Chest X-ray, PA view. Patient: 51 years old, sex M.
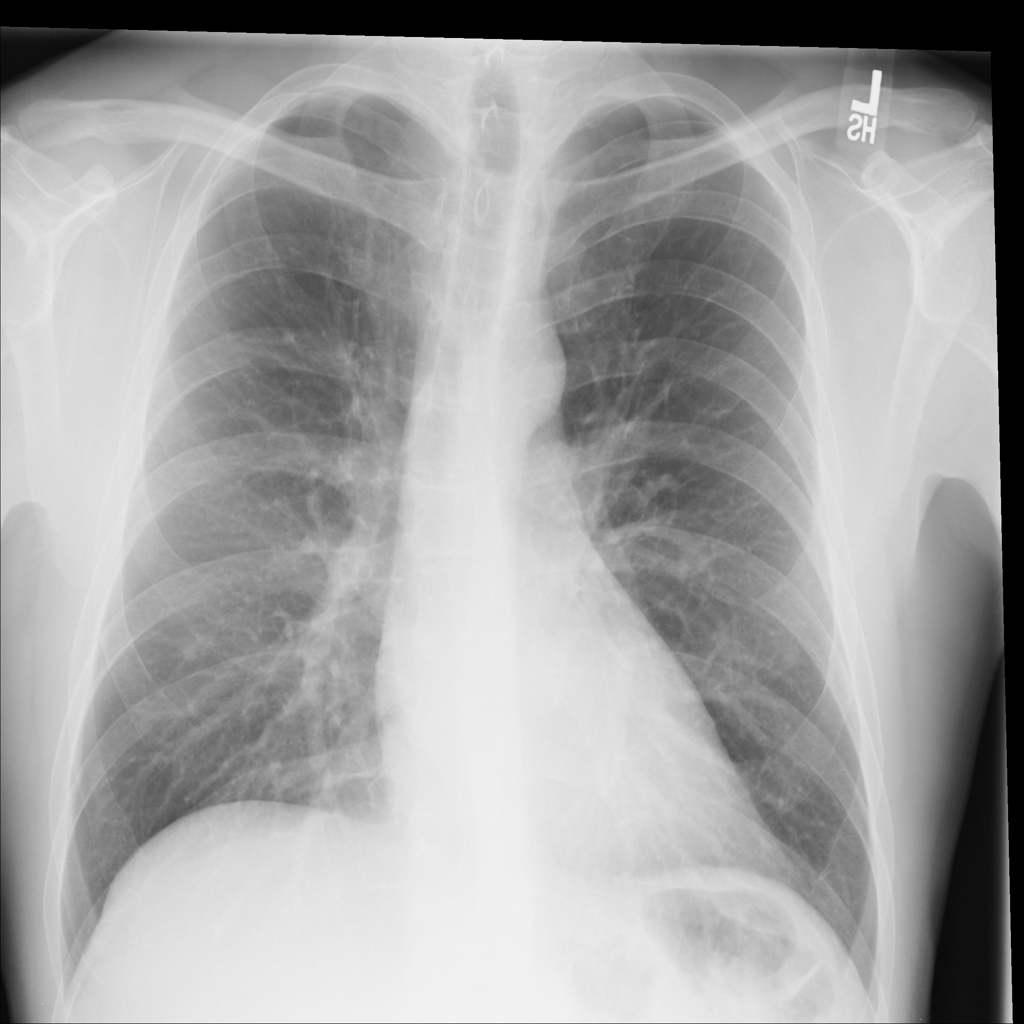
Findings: No Finding